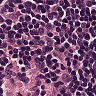
Metastatic tissue present: no